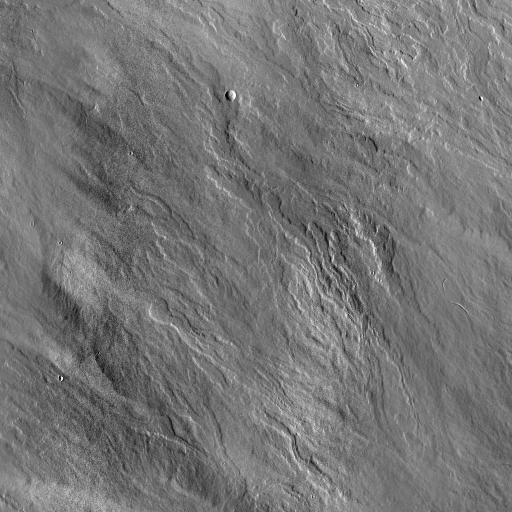
Crater classes present: Background, Other